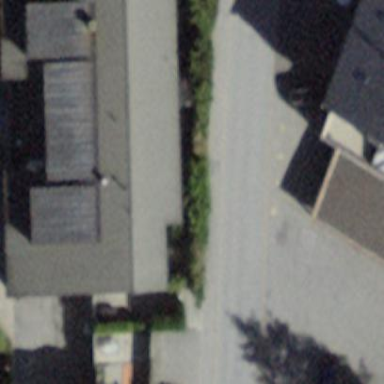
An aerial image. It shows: Bungalow-style building.